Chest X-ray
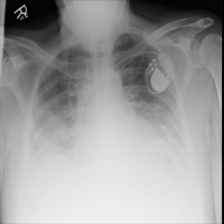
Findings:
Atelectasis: negative
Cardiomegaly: negative
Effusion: negative
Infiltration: negative
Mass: negative
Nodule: negative
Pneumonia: negative
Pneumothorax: negative
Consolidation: negative
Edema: negative
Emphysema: negative
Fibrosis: negative
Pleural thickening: negative
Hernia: negative